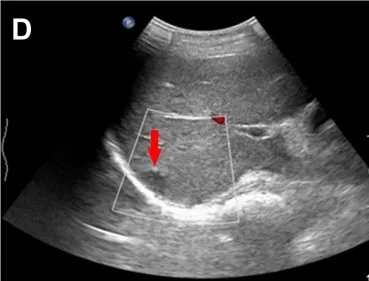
Conventional ultrasound revealed a 1.4 x 1.1cm hypoechoic nodule in the upper segment of the right posterior lobe of the liver (C, D).
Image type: radiology (ultrasound)